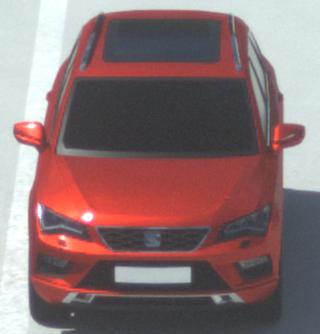
Make: SEAT
Model: Ateca 1.0 TSI Ecomotive
Detailed model: Ateca (5FP)
Model produced from: 2016/08
Model produced until: 2018/08
Doors: 5
Color: red
Road condition: dry road
Daytime: midday
Contrast: high contrast